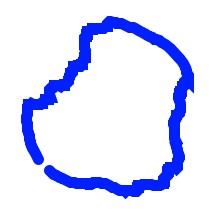
Shape: circle